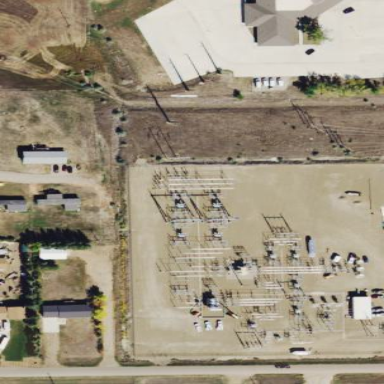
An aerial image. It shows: Outdoor power substation surrounded by fence. The substation operates at the distribution level.